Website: apple
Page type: account-selection
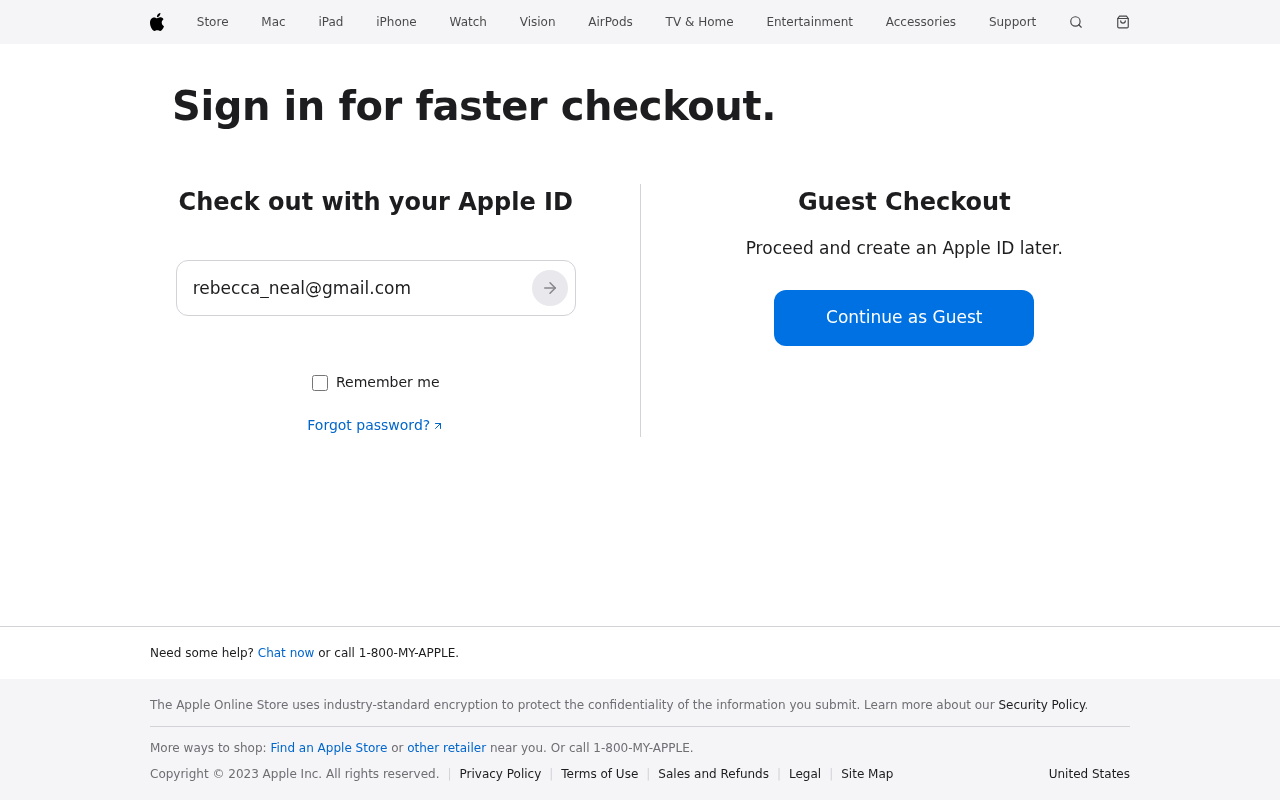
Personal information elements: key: PII_EMAIL
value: rebecca_neal@gmail.com